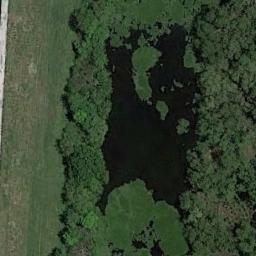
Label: wetland